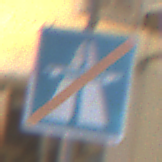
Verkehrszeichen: EndeAutbahn
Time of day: Night
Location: Outdoor (Urban)
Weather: Overcast
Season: Winter
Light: Artificial